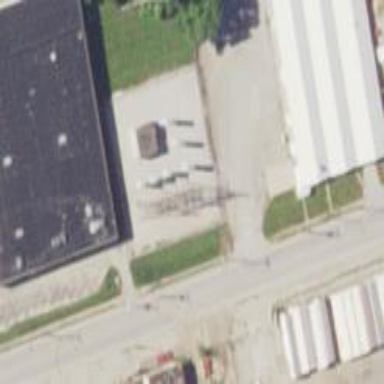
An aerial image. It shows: Substation with fence around it. The substation is at the transition level for power distribution.